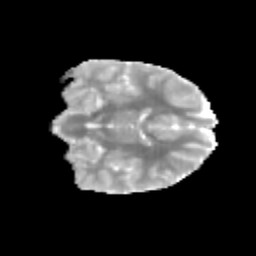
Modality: MD
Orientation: coronal
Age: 10
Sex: male
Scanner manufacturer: siemens
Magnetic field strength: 3 T
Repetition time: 3.8 s
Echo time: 0.07 s